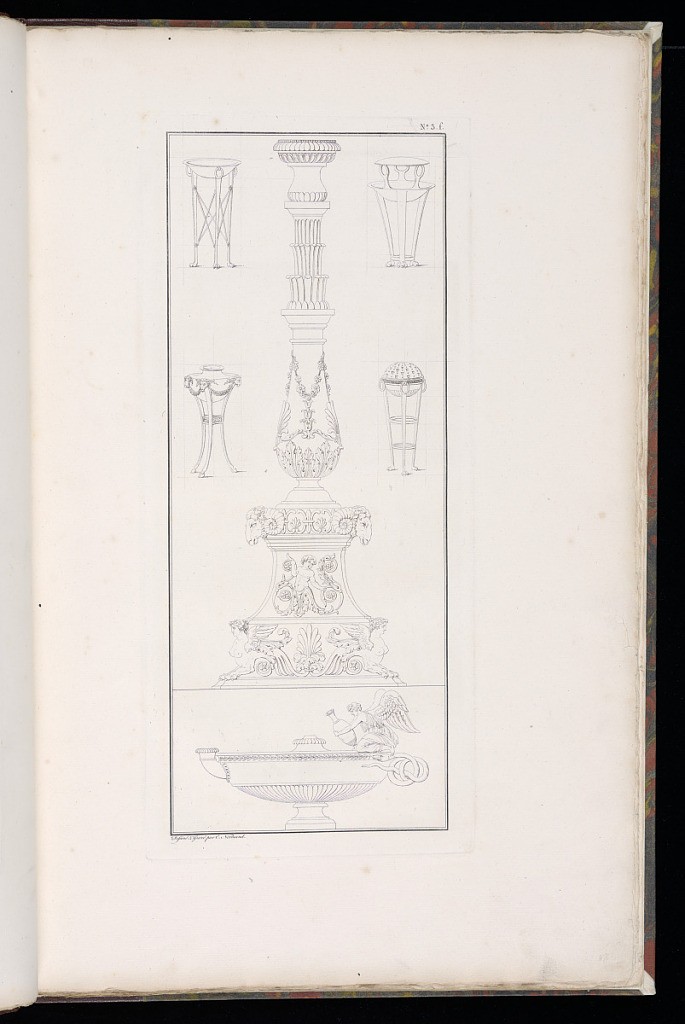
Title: Perfume Burner Designs
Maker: Charles Normand, French, 1765 – 1840
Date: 1787–95
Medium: Etching on laid paper
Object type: Print
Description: A vertical plate with designs for four perfume burners on stands, a shallow vase perfume burner, and a large candlestand in the center featuring Neoclassical and Empire style motifs - palmettes, scrolling acanthus leaves and foliage, putti, rams' heads, sphynx, fleurons, rosettes, gadrooning, festoons of flowers and leaves, a vase, and winged figure. The plate is signed and numbered.